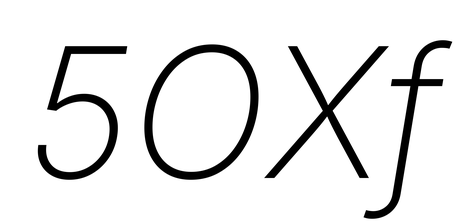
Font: Inter-Italic_ExtraLight_Italic